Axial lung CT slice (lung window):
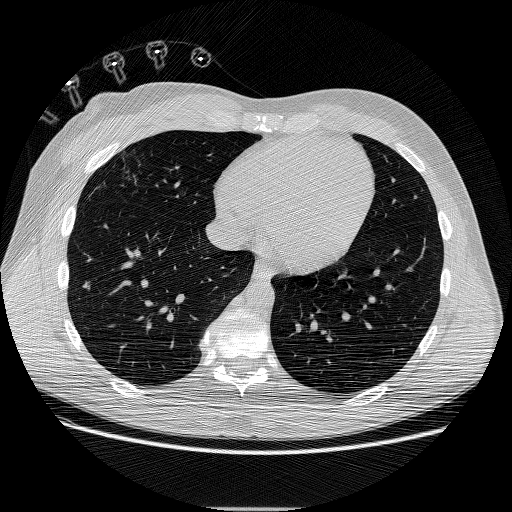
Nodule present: no